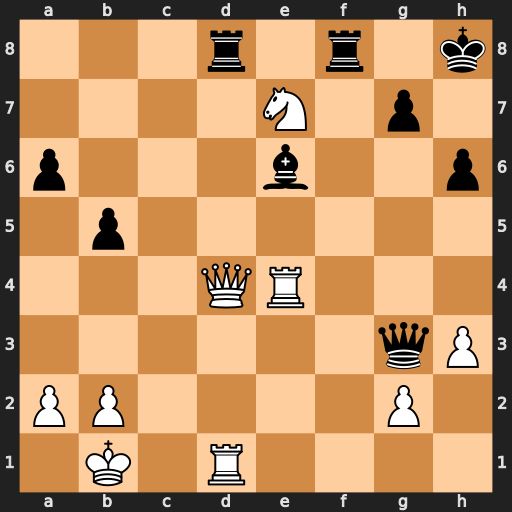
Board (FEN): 3r1r1k/4N1p1/p3b2p/1p6/3QR3/6qP/PP4P1/1K1R4
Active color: w
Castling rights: -
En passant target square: -
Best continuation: Qxd8 Rxd8 Rxd8+ Kh7 Rxe6